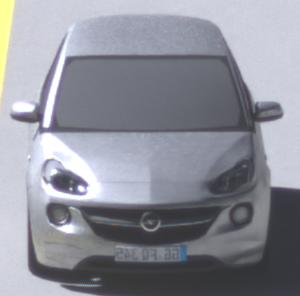
Make: Opel
Model: ADAM 1.2
Detailed model: ADAM
Model produced from: 2013/01
Model produced until: 2014/11
Doors: 3
Color: white
Road condition: dry road
Daytime: morning or afternoon
Contrast: high contrast